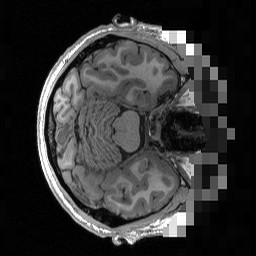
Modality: T1w
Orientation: axial
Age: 33
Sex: male
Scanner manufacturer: siemens
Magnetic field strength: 3 T
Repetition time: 2.53 s